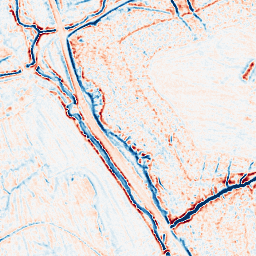
Category: edge_preserving
Decomposition family: bilateral
Decomposition parameters: d: 9
sigma_color: 25
sigma_space: 25
Upsampling method: cubic_mitchell
Upsampling parameters: scale: 8
Upsampling scale: 8